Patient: sex M, age 42
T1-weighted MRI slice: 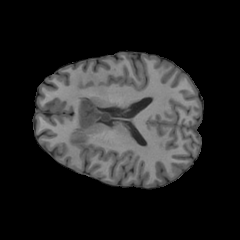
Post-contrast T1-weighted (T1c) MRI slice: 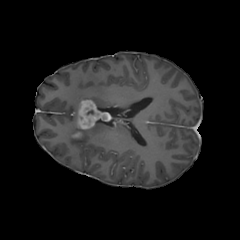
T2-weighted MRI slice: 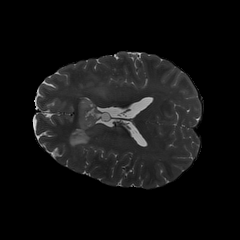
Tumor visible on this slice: yes
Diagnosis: Glioblastoma, IDH-wildtype
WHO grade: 4